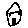
Label: house